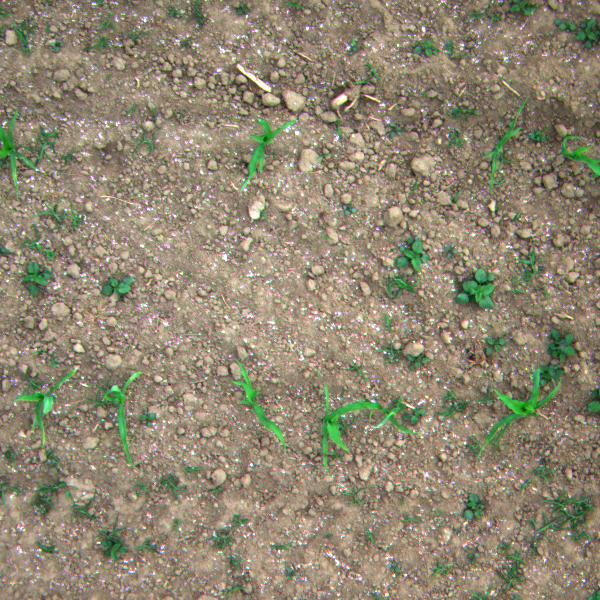
Acquisition date: 2023-06-06
Tile: 0368
Annotated plant instances:
label: barnyard_grass
label: barnyard_grass
label: barnyard_grass
label: barnyard_grass
label: barnyard_grass
label: barnyard_grass
label: barnyard_grass
label: barnyard_grass
label: barnyard_grass
label: barnyard_grass
label: barnyard_grass
label: barnyard_grass
label: barnyard_grass
label: amaranth
label: barnyard_grass
label: barnyard_grass
label: barnyard_grass
label: barnyard_grass
label: barnyard_grass
label: barnyard_grass
label: barnyard_grass
label: barnyard_grass
label: barnyard_grass
label: barnyard_grass
label: barnyard_grass
label: barnyard_grass
label: barnyard_grass
label: barnyard_grass
label: barnyard_grass
label: barnyard_grass
label: barnyard_grass
label: barnyard_grass
label: barnyard_grass
label: barnyard_grass
label: barnyard_grass
label: barnyard_grass
label: barnyard_grass
label: barnyard_grass
label: weed_other
label: barnyard_grass
label: barnyard_grass
label: barnyard_grass
label: barnyard_grass
label: barnyard_grass
label: barnyard_grass
label: barnyard_grass
label: barnyard_grass
label: barnyard_grass
label: barnyard_grass
label: barnyard_grass
label: barnyard_grass
label: barnyard_grass
label: barnyard_grass
label: barnyard_grass
label: barnyard_grass
label: barnyard_grass
label: barnyard_grass
label: barnyard_grass
label: barnyard_grass
label: barnyard_grass
label: barnyard_grass
label: barnyard_grass
label: barnyard_grass
label: barnyard_grass
label: barnyard_grass
label: barnyard_grass
label: barnyard_grass
label: barnyard_grass
label: barnyard_grass
label: barnyard_grass
label: barnyard_grass
label: barnyard_grass
label: barnyard_grass
label: barnyard_grass
label: weed_other
label: amaranth
label: amaranth
label: amaranth
label: amaranth
label: amaranth
label: amaranth
label: amaranth
label: amaranth
label: amaranth
label: amaranth
label: amaranth
label: amaranth
label: amaranth
label: amaranth
label: amaranth
label: amaranth
label: amaranth
label: amaranth
label: amaranth
label: amaranth
label: amaranth
label: amaranth
label: amaranth
label: amaranth
label: amaranth
label: amaranth
label: amaranth
label: amaranth
label: amaranth
label: amaranth
label: amaranth
label: amaranth
label: amaranth
label: weed_other
label: maize
label: maize
label: maize
label: maize
label: maize
label: maize
label: maize
label: maize
label: maize
label: maize
label: amaranth
label: barnyard_grass
label: weed_other
label: amaranth
label: weed_other
label: weed_other
label: amaranth